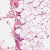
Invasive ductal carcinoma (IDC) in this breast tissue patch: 0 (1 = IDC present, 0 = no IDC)